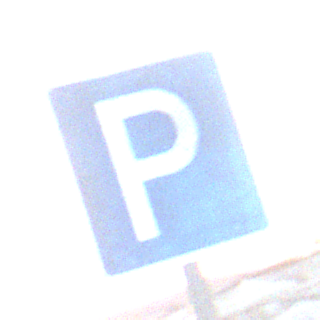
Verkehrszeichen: Parken
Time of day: SunriseSunset
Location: Outdoor (Beach)
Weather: PartlyCloudy
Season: NotSpecified
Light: Natural